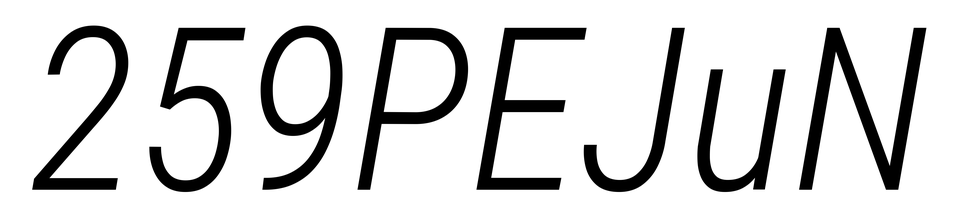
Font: Roboto-Italic_Condensed_Light_Italic